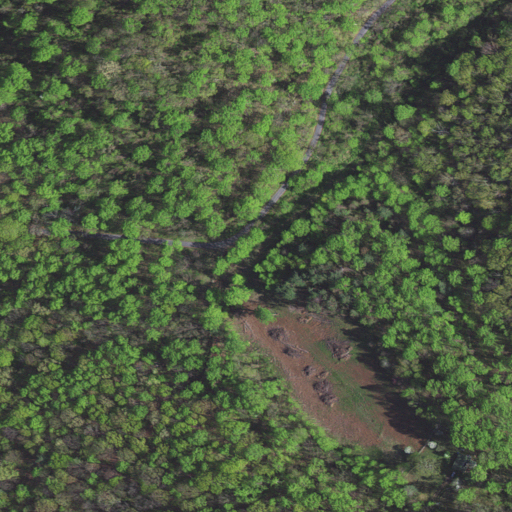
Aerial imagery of gap in Virginia named Crawford Gap containing deciduous forest, open development, and mixed forest